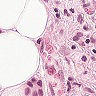
Metastatic tissue present: yes